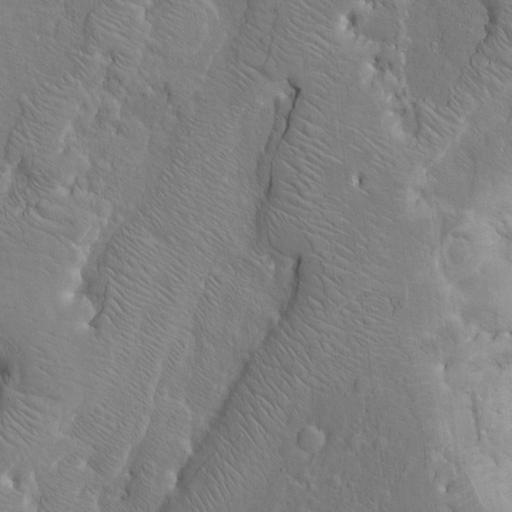
Classes present: Background, Cone